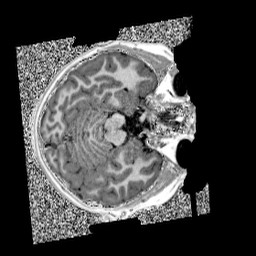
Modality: UNIT1
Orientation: axial
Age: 11
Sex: female
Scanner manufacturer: siemens
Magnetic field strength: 3 T
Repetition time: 4 s
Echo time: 0.00299 s